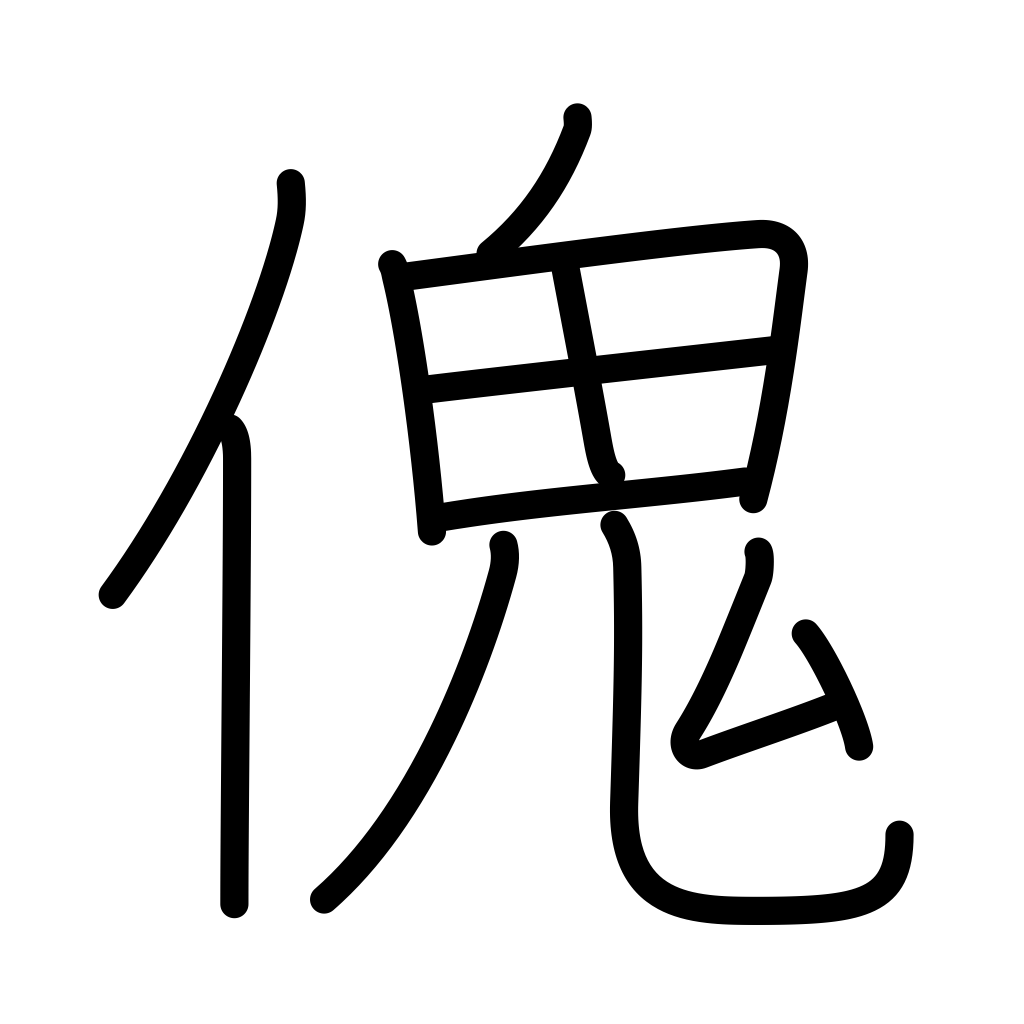
Meaning: large